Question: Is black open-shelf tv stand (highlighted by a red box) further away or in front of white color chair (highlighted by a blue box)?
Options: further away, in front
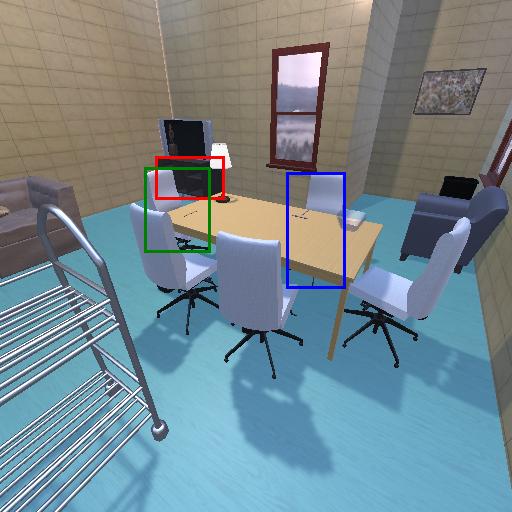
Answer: further away